Aerial crown-view tile of a tropical tree (Barro Colorado Island, Panama), acquired 20250512:
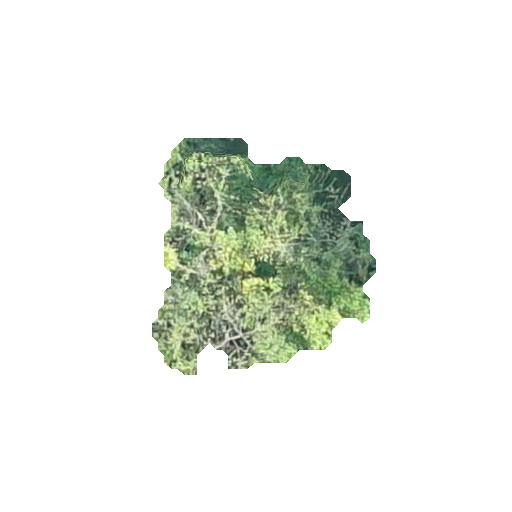
Species: Quararibea stenophylla
GBIF accepted scientific name: Quararibea stenophylla
Crown area: 56.486 m²